Field crop: maize
Growth stage: 2
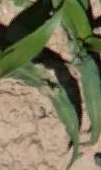
Species: maize